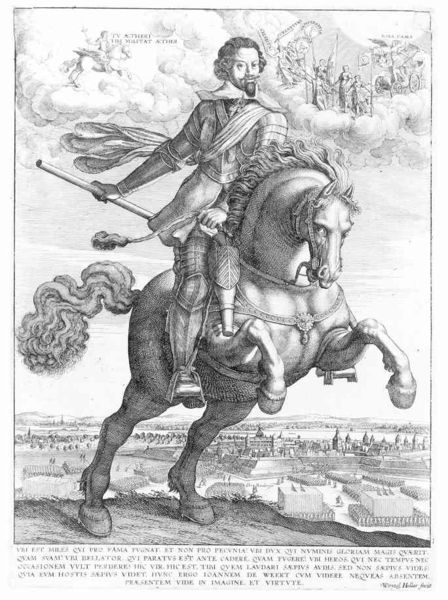
Titel: Johann von Werth (Reiterbildnis)
Künstler: Wenzel Hollar
Standort: Karlsruhe
Institution: Staatliche Kunsthalle Karlsruhe
Schlagwörter: held, himmel, kopf, mann, umhang, wolken, landschaft, stadt, bewegung, hintergrund, schmuck, weiss, zeichnung, gras, wolke, bart, natur, mantel, ohren, renaissance, pferd, reiter, engel, hufe, mähne, sattel, schwanz, schweif, schärpe, sprung, steigbügel, zaumzeug, zügel, schrift, stab, mauer, wagen, krieg, wild, lanze, inschrift, muskulös, türme, festung, traum, druck, schwarz weiß, radierung, stich, seite, text, bleistift, mythologie, ritter, armee, heer, rüstung, wallenstein, mauern, ross, hmmel, heiliger, feldherr, gurt, heilige, sporen, kupferstich, blaß, marschallstab, hengst, galopp, aufbäumen, latein, hufeisen, schwrzweiß, truppen, belagerung, stahlstich, mnn, gallop, nart, eilig, stadt hintergrund, haar locken